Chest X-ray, AP view. Patient: 24 years old, sex M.
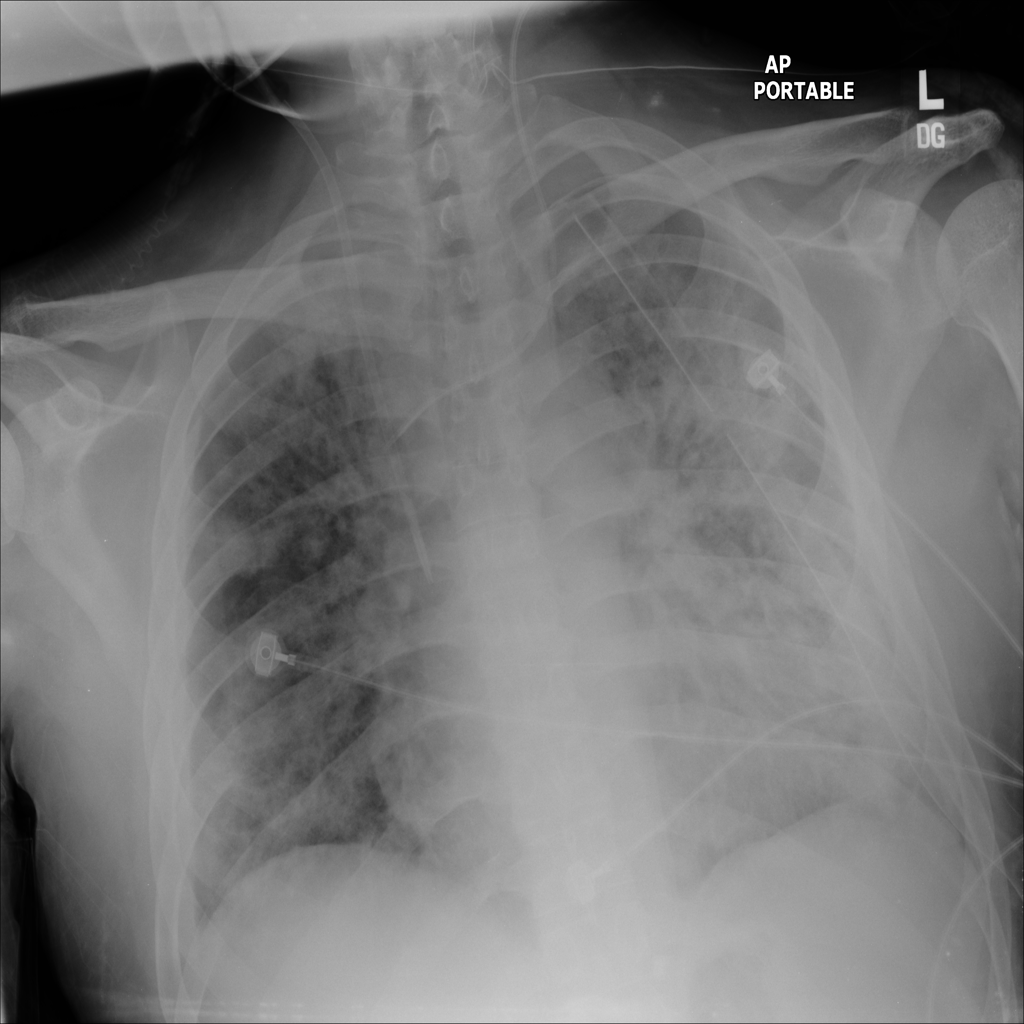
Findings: Pneumonia